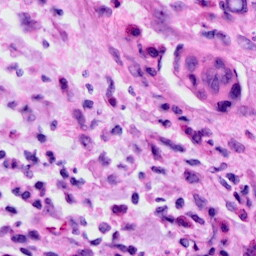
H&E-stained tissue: Cervix